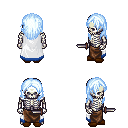
a pixel art fantasy rpg character, male body template, skeleton, white trimmed cape, robe skirt, white cyan long hairstyle, brown slippers, dagger, four views (front, back, left, right), 2x2 character sprite sheet, small pixel art, hard edges, no anti-aliasing